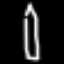
Label: pencil